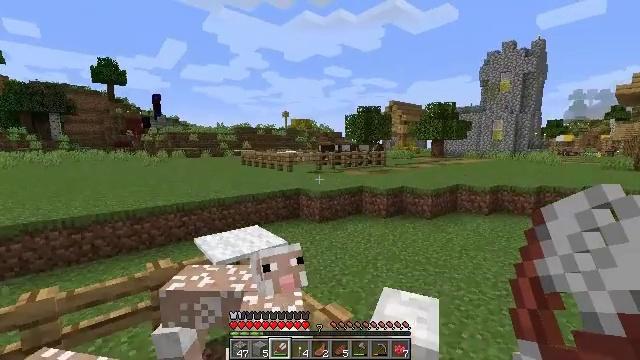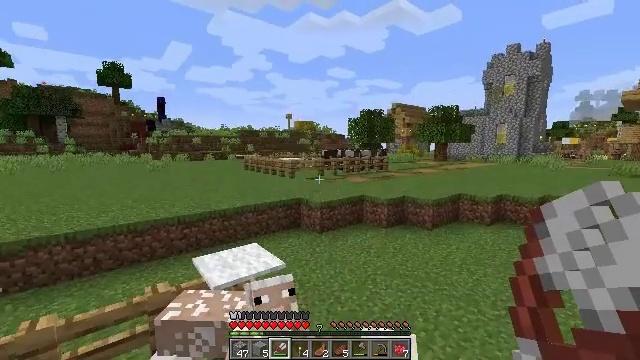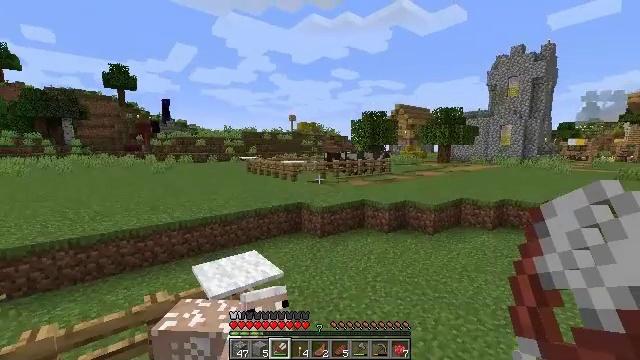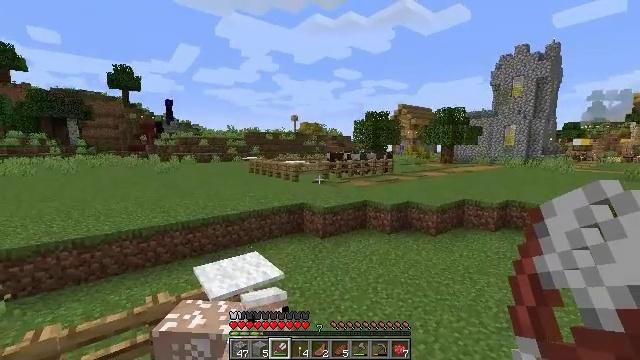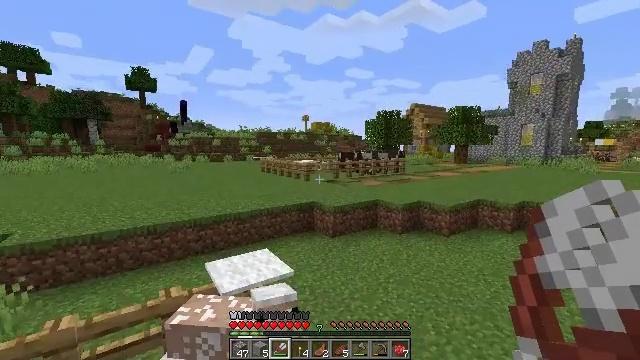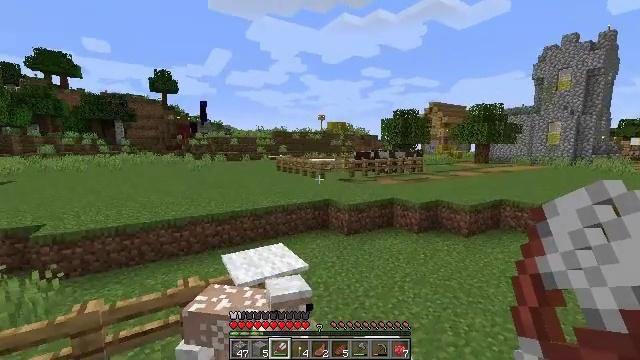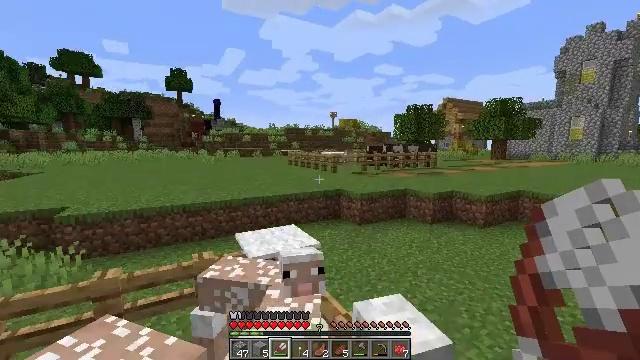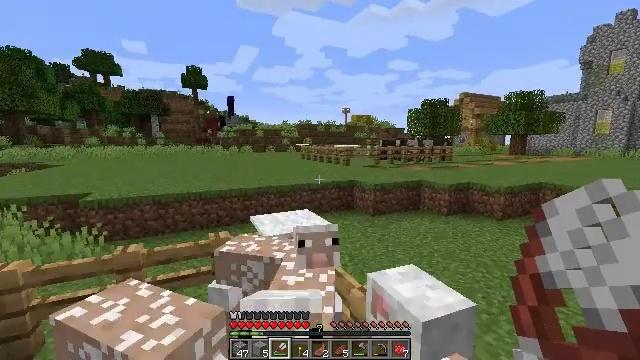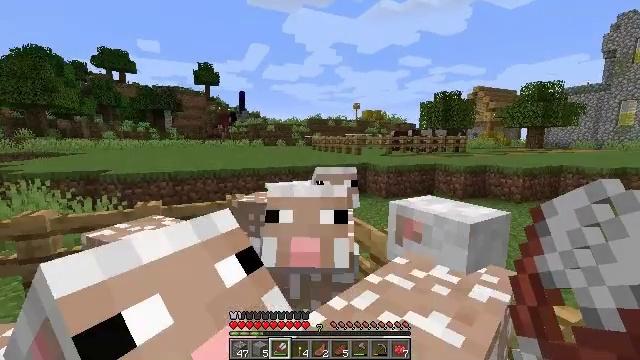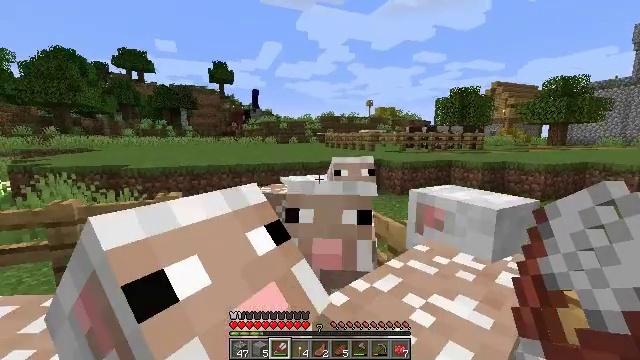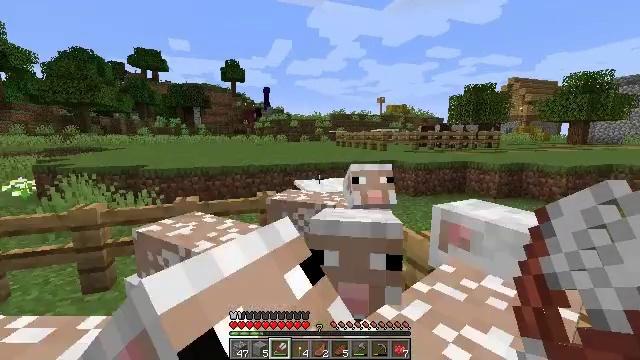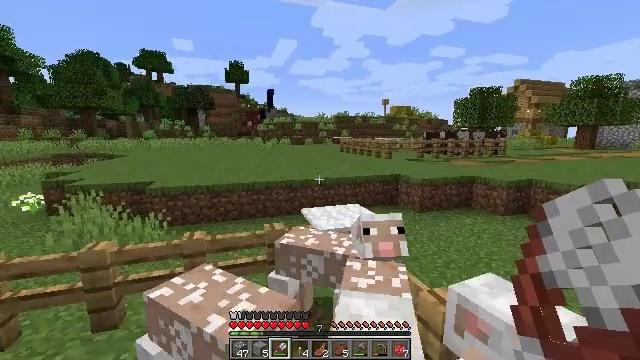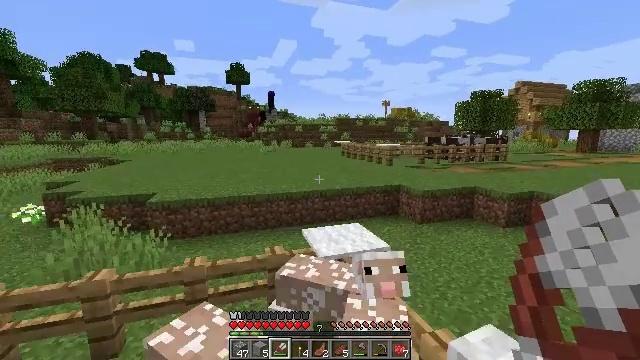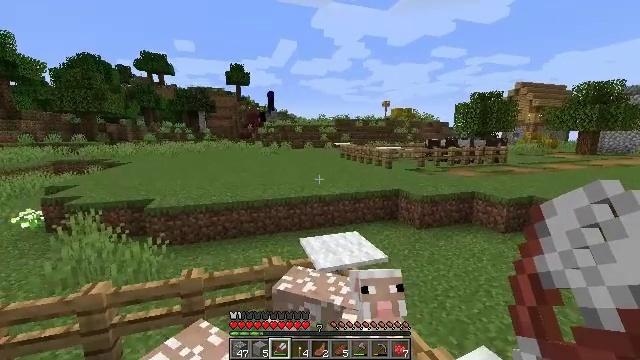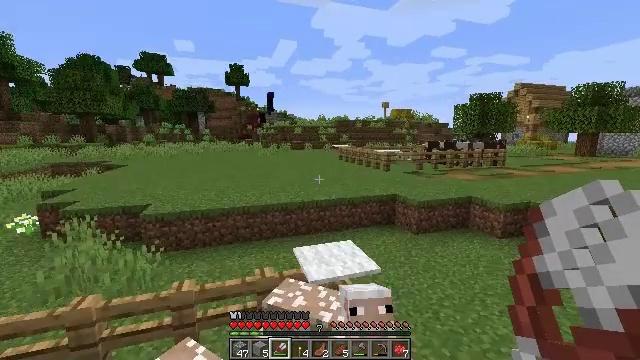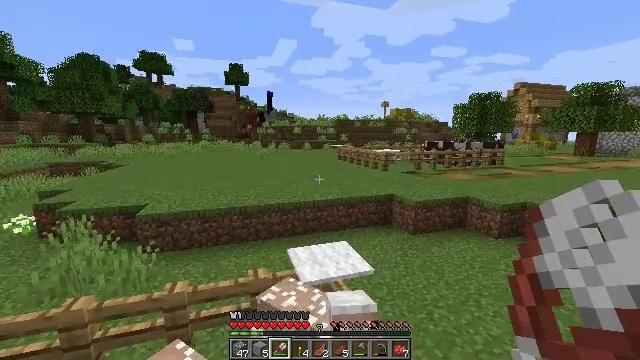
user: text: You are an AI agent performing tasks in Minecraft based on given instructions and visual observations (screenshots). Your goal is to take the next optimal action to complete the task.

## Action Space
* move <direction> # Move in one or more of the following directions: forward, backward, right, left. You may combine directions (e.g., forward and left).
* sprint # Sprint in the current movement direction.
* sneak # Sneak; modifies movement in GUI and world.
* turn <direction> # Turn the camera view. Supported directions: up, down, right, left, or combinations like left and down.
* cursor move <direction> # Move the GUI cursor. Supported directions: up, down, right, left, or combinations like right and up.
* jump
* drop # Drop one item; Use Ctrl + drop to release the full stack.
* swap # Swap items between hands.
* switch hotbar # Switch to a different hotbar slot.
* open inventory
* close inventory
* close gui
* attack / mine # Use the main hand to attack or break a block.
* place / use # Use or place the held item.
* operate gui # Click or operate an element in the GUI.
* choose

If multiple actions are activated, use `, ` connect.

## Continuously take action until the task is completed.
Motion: motion action
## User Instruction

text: Use iron ingots to craft an iron door.
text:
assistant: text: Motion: move forward, jump
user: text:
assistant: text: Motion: move forward, jump
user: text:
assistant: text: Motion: move forward, jump
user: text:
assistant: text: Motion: move forward, turn left, jump
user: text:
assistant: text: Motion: move forward, turn left, jump
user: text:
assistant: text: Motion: move forward, turn left, jump
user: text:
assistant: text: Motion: move forward, turn left, jump
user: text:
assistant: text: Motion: move forward, turn left, jump
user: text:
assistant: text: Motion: move forward, turn left, jump
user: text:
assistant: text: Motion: move forward, turn left, jump
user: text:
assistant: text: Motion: move forward, jump
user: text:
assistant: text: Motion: move forward, jump
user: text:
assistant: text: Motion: move forward, jump
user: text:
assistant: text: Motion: move forward, jump
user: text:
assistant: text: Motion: move forward, jump
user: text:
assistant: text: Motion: move forward, jump
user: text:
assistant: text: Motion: move forward, jump
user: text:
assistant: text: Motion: move forward, jump
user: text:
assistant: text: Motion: move forward, jump
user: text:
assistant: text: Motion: move forward, jump
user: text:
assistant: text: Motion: move forward
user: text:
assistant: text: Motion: move forward
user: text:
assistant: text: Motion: move forward
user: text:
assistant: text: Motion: move forward
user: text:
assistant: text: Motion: move forward
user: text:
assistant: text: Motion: move forward, turn left
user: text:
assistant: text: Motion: move forward
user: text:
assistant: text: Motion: move forward, turn left
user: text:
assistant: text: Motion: move forward, turn left
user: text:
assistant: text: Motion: move forward